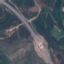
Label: Highway